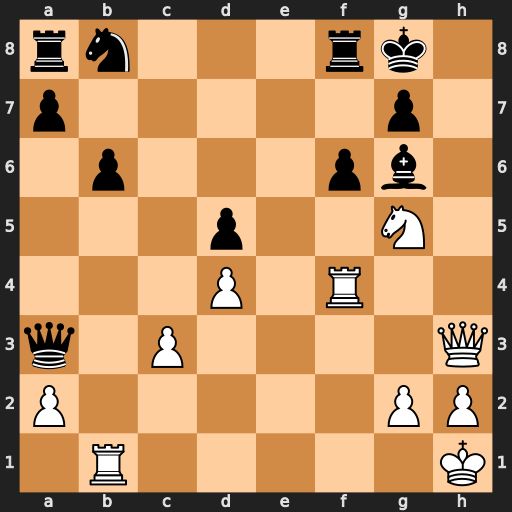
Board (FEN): rn3rk1/p5p1/1p3pb1/3p2N1/3P1R2/q1P4Q/P5PP/1R5K
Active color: w
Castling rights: -
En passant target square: -
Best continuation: Rh4 fxg5 Rh8+